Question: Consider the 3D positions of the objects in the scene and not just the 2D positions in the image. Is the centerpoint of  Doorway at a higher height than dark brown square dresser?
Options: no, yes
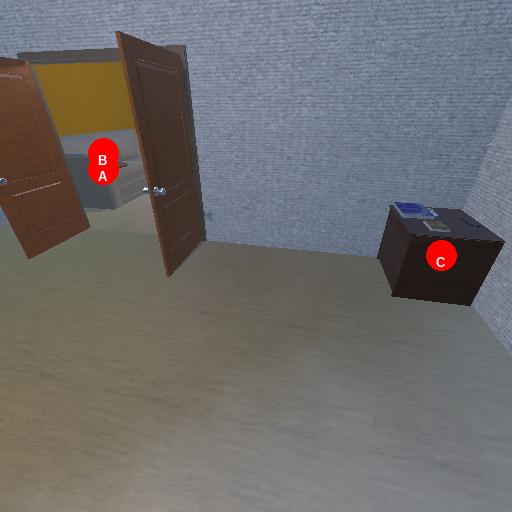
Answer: no